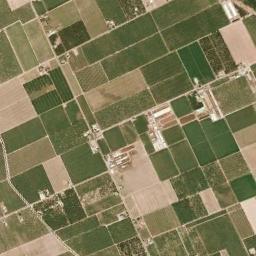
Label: rectangular_farmland